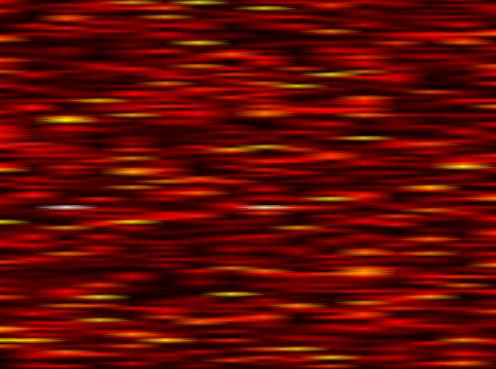
Label: WOLA